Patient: sex M, age 45
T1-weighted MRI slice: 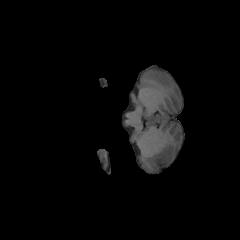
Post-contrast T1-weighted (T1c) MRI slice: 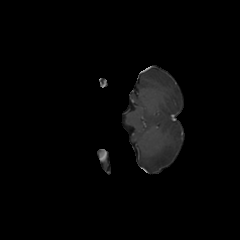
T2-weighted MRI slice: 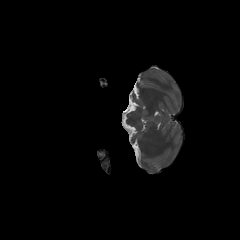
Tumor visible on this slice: no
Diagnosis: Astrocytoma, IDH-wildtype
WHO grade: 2